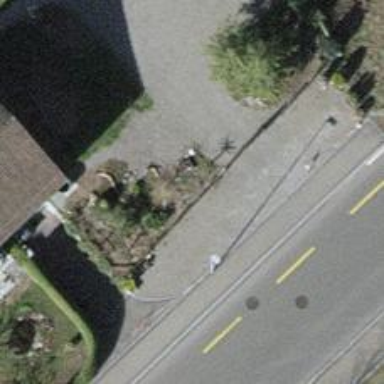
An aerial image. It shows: Compacted driveway that serves as service road.